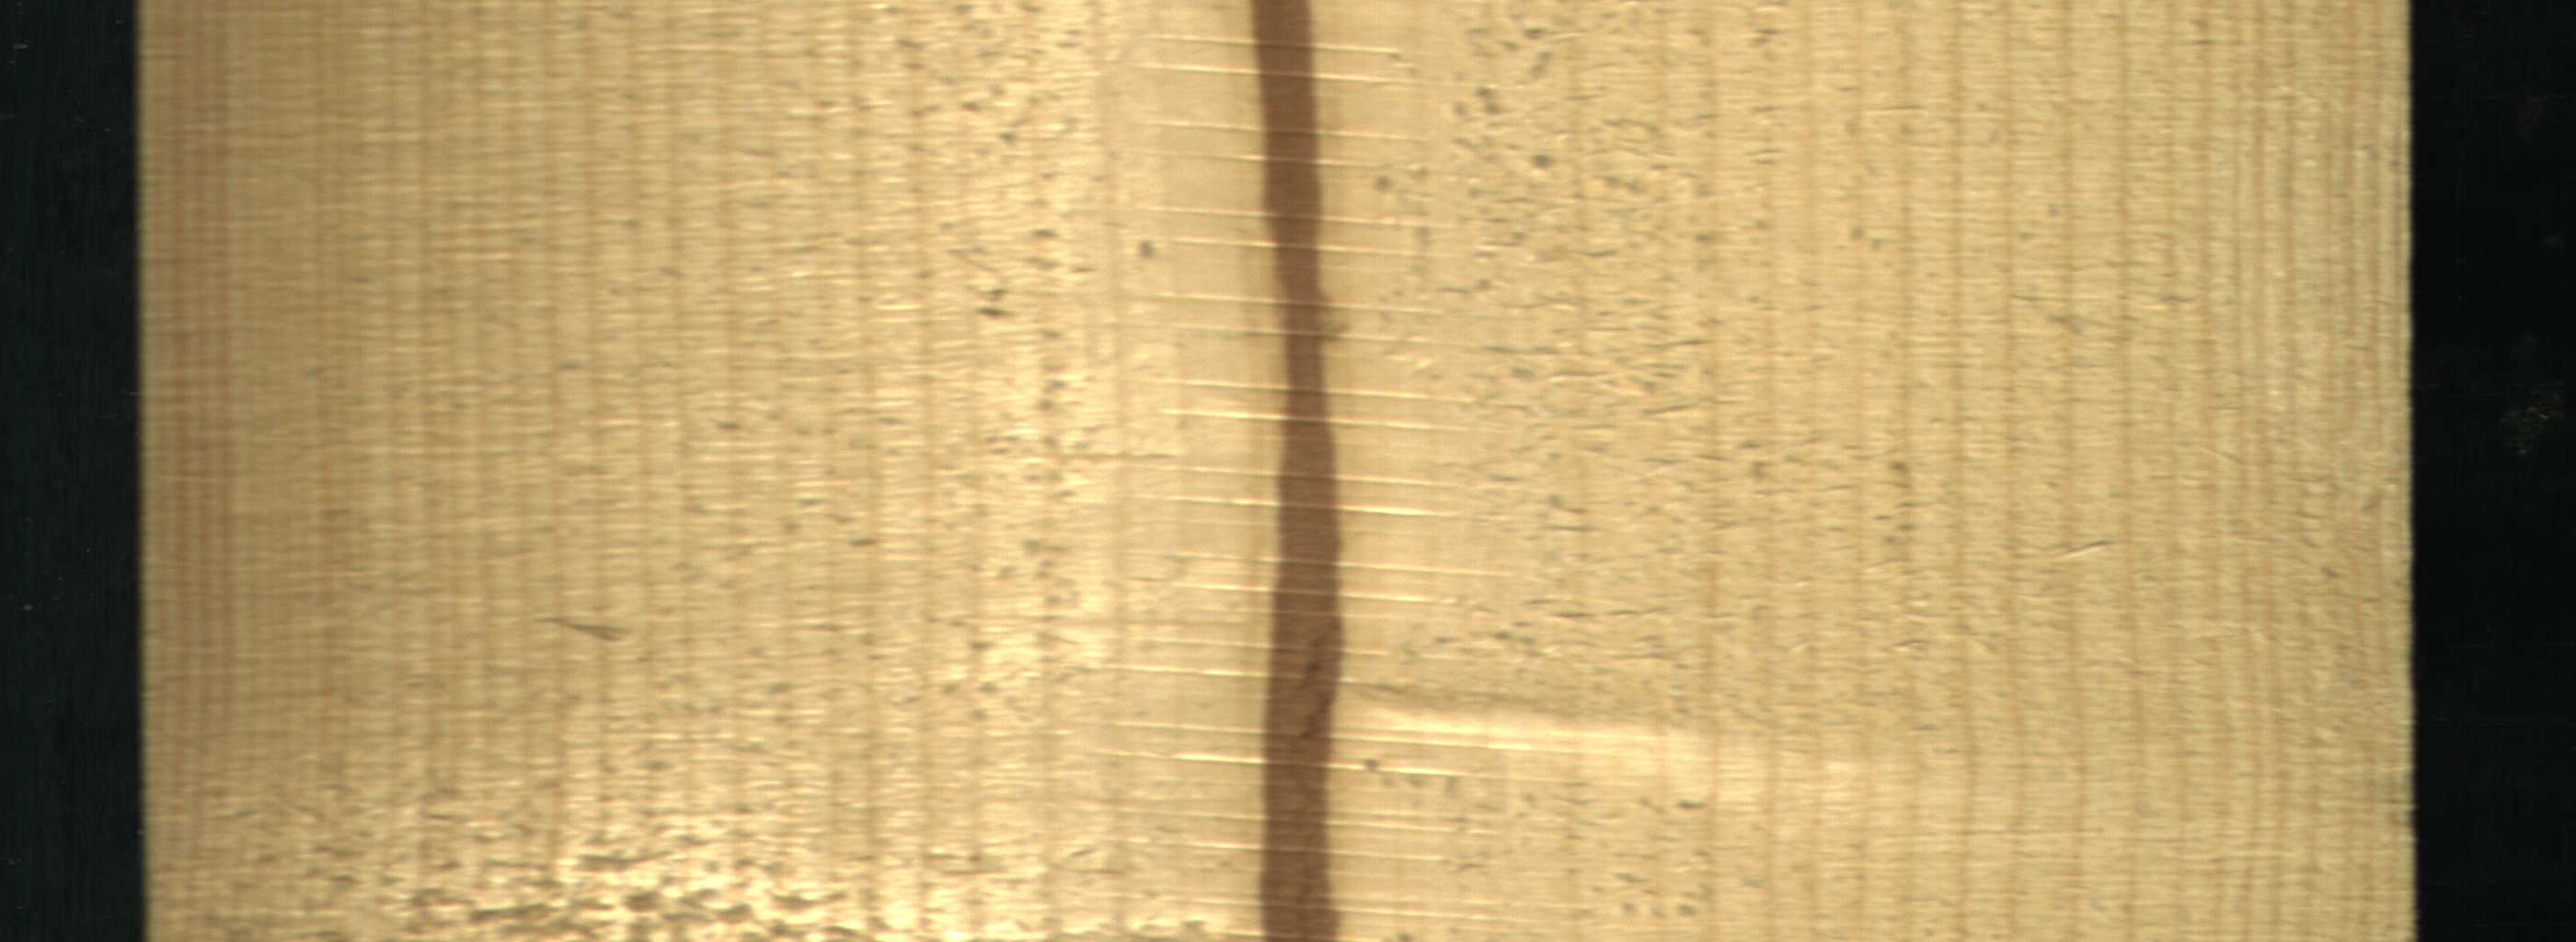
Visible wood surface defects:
Marrow